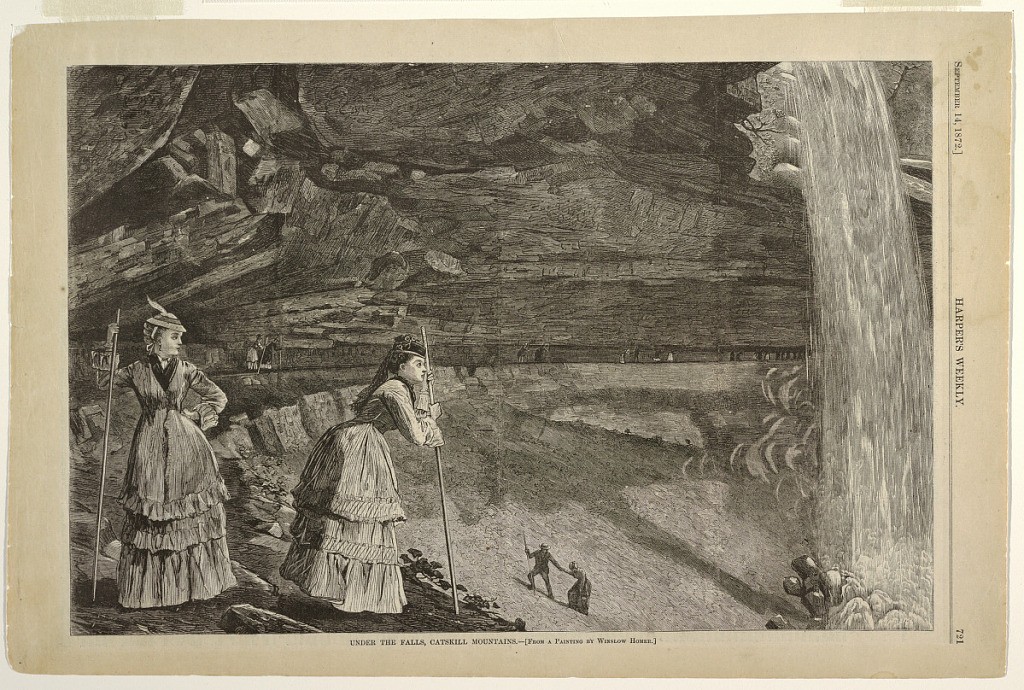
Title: Under the Falls, Catskill Mountains
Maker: Winslow Homer, American, 1836–1910
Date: September 14, 1872
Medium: Wood engraving in black ink on paper
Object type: Print
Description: Two women with mountain climbing sticks look at the waterfall.  In the middle ground, a man and woman climb the hill and, in the background, smaller groups of people can be seen along the edge of the cliff under the falls.